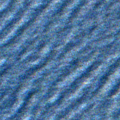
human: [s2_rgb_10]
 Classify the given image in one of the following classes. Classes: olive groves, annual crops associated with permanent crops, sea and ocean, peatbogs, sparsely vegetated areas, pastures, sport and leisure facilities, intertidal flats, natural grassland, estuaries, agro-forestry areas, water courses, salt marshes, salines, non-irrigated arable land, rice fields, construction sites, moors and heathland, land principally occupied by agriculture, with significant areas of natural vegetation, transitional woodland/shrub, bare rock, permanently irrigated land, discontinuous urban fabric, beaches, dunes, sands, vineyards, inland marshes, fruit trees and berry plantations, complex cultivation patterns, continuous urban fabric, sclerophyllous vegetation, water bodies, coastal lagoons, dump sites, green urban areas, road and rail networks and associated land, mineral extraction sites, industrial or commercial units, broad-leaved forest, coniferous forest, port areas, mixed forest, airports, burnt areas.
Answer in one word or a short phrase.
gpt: sea and ocean